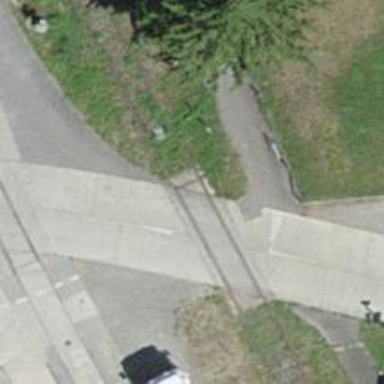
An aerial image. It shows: Railway switch.